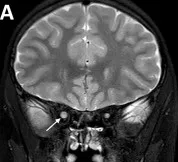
Neuroimaging changes of the patient with systemic lupus erythematosus (SLE)/Sjogren's syndrome (SS) and NMOSD. The left optic nerve was obviously smaller than the right through MRI.
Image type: radiology (mri)